Brain MRI, t2w sequence, axial 2D slice.
Patient: age 44, sex F, weight 95 kg, height 1.95 m
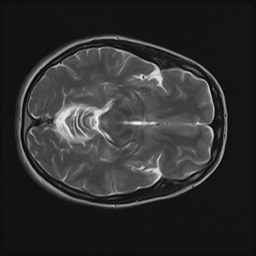